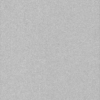
Label: dusty